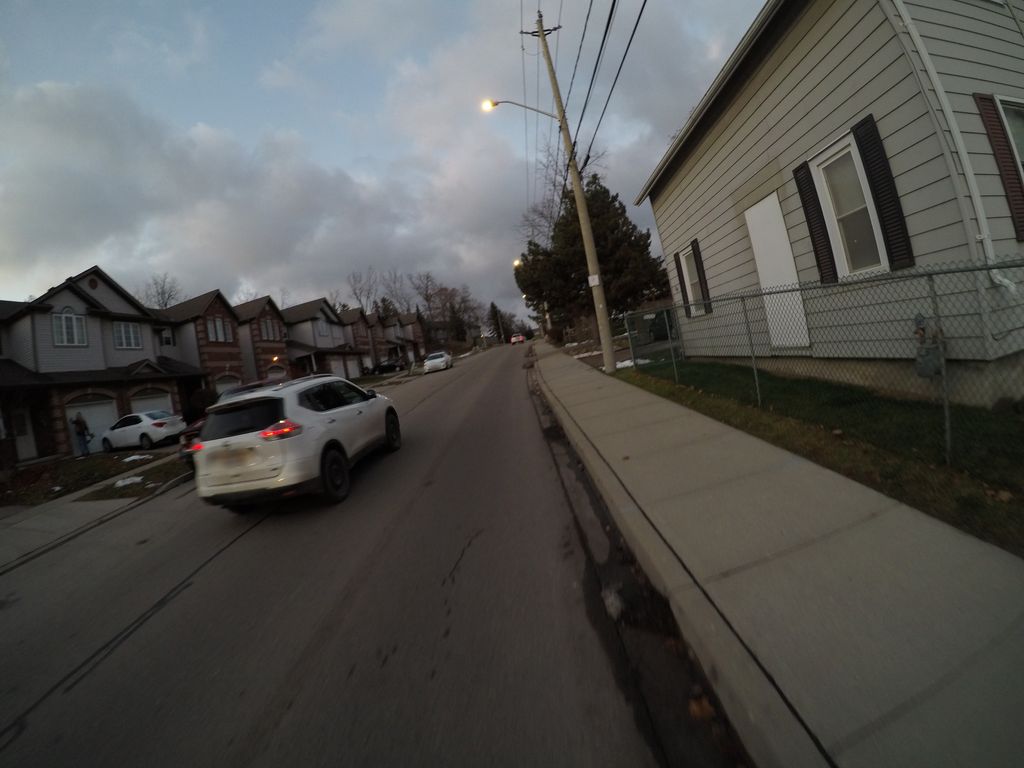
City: kitchener-waterloo